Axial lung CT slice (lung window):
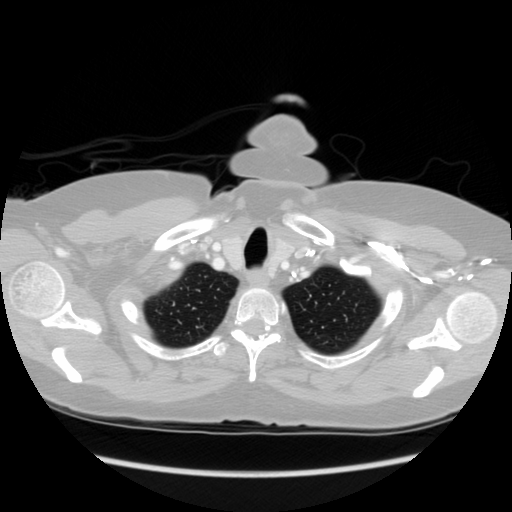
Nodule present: no